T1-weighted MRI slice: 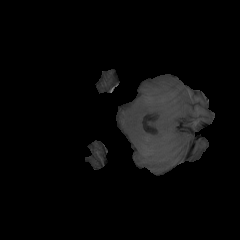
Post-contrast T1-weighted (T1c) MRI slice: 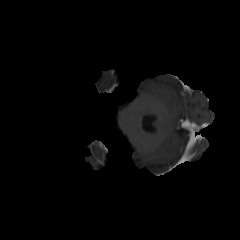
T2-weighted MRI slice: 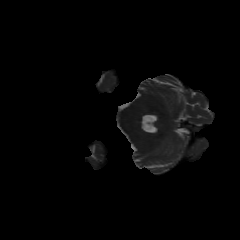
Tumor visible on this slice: no